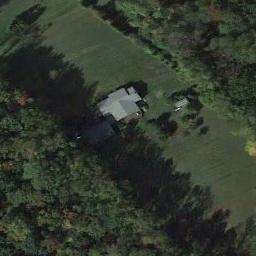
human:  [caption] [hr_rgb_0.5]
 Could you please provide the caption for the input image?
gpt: There is a house with a black roof on the lawn .

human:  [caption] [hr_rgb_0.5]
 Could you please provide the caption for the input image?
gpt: Many trees are around the sparse residential .

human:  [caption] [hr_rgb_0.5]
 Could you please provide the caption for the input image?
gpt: In the sparse residential area there are two houses, One large and one small, And many green trees .

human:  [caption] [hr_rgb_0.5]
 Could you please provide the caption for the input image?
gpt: The sparse residential is on the grass next to some trees .

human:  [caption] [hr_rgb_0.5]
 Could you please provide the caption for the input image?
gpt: A sparse residential area with many green trees and a gray building .